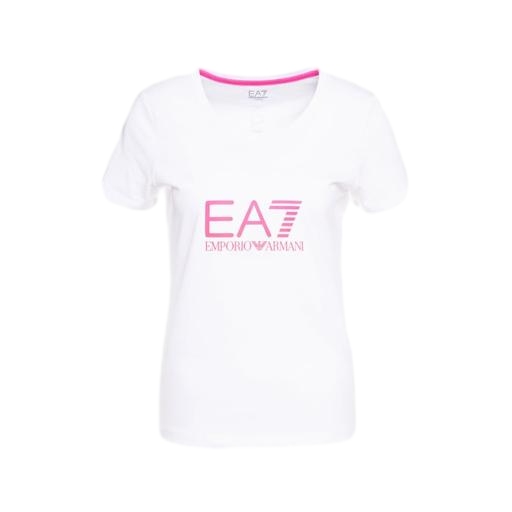
white logo print t-shirt, white logo t-shirt, white logo-print t-shirt, white background